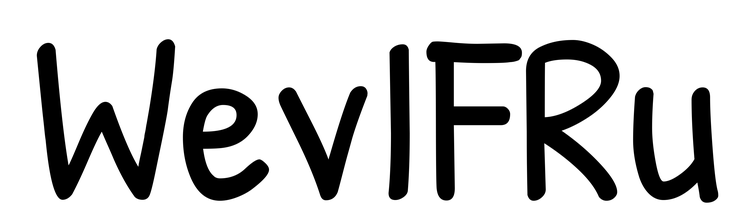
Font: PatrickHand-Regular